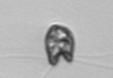
Label: flagellate_morphotype1